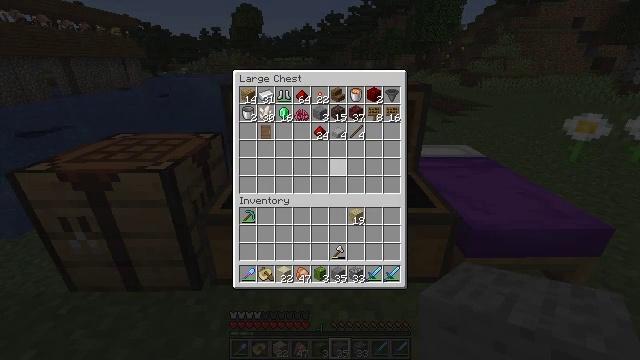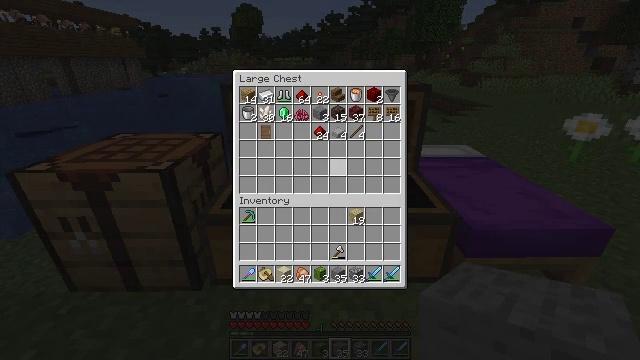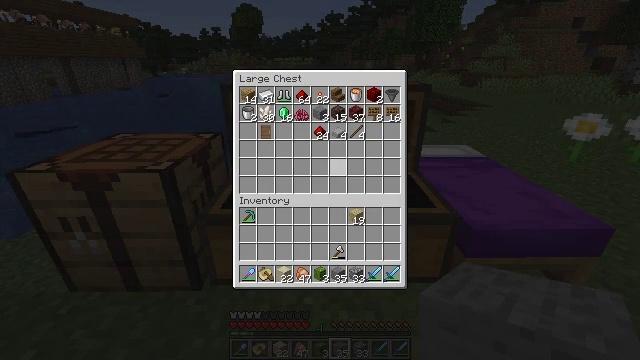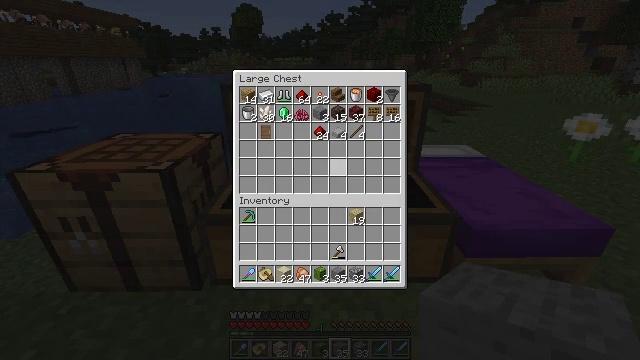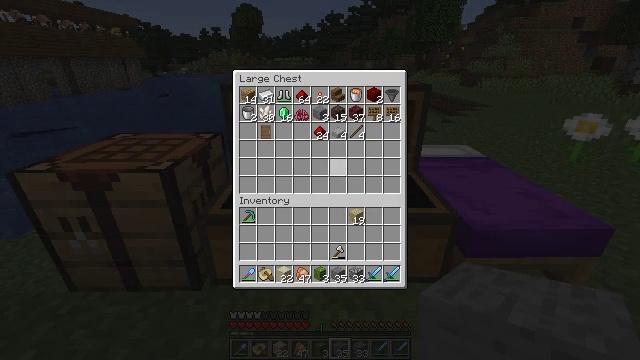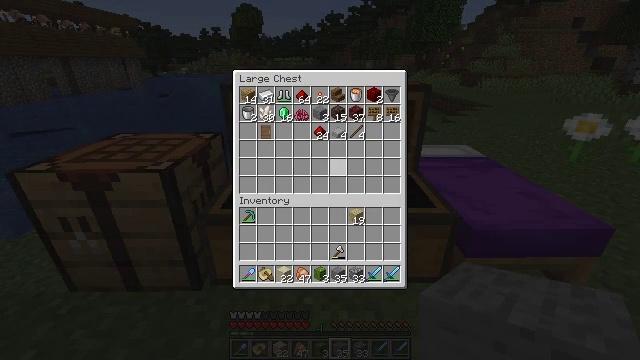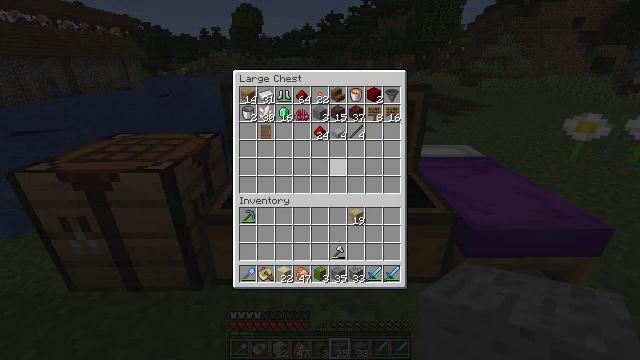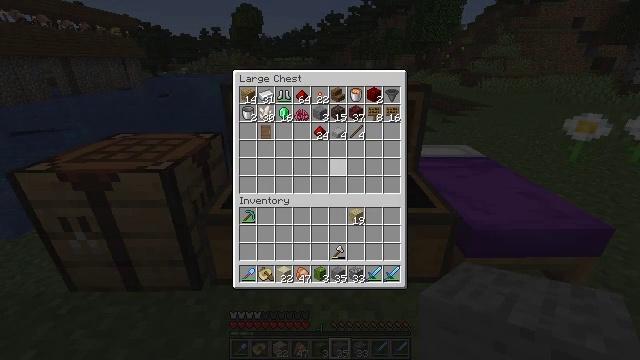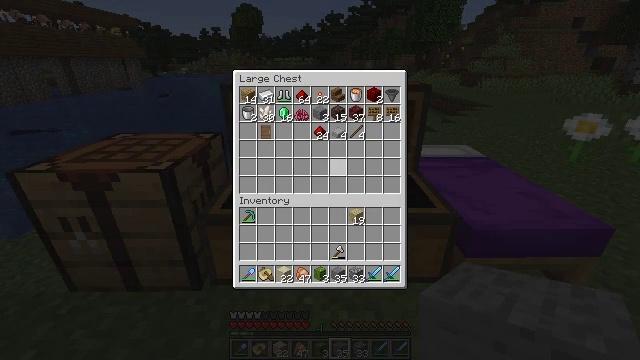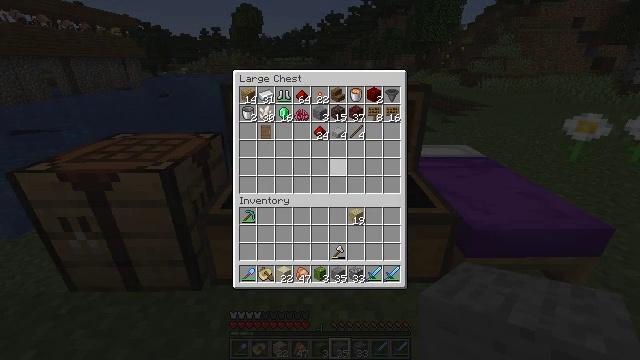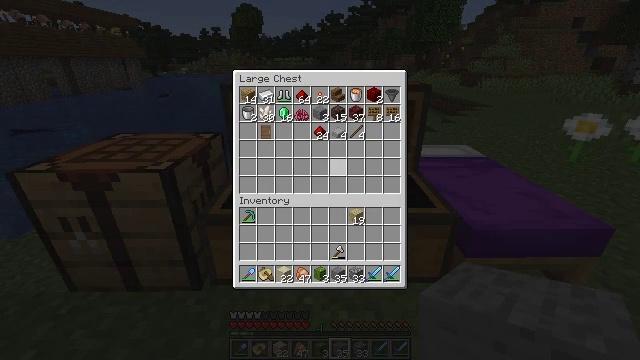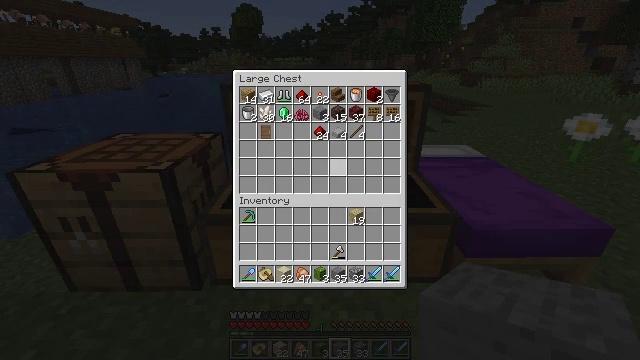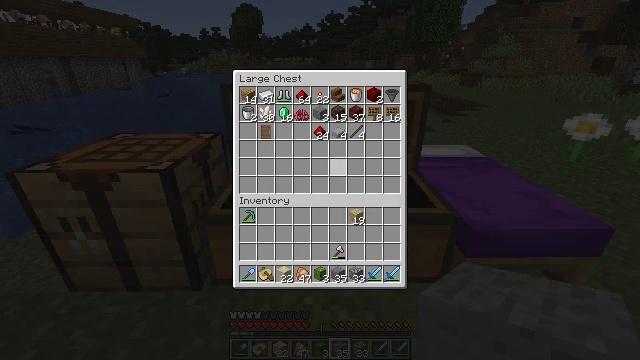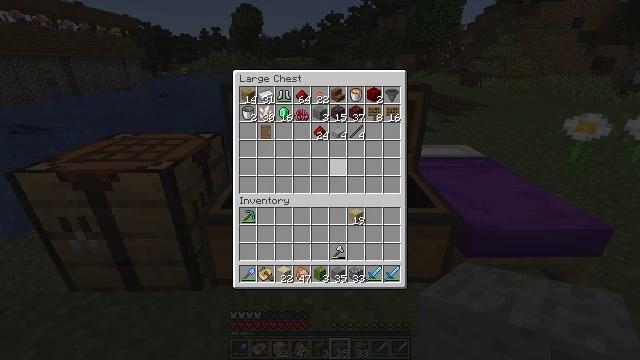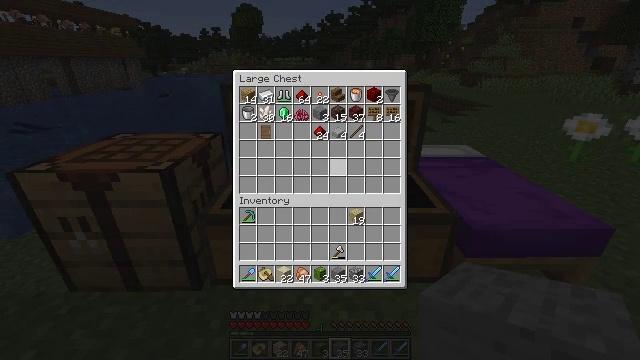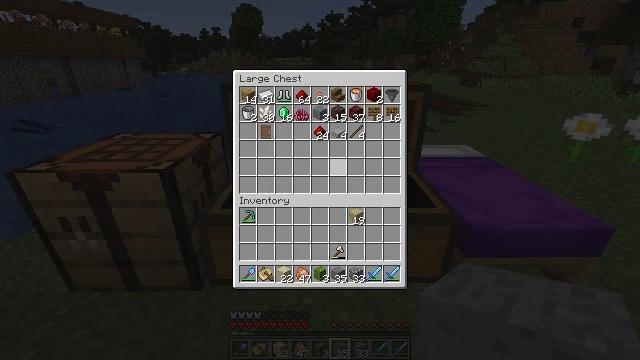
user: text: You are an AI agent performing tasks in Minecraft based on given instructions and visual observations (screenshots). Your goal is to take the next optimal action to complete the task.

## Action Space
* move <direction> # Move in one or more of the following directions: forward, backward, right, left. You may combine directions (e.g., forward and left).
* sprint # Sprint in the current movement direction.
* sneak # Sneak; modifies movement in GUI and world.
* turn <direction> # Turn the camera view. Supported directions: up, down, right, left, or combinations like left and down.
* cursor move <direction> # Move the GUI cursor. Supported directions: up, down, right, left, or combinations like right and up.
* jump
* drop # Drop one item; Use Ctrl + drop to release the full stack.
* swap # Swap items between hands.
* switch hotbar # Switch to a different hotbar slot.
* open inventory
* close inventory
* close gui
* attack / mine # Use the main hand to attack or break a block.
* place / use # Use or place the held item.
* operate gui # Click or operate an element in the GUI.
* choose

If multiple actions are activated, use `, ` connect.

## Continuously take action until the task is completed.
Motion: motion action
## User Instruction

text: Gather materials from the sweet berry bush.
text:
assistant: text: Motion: no_op
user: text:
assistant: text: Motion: no_op
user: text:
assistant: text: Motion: no_op
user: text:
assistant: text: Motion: no_op
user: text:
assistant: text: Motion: no_op
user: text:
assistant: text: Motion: no_op
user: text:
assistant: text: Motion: no_op
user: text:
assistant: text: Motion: no_op
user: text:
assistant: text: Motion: no_op
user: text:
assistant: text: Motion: no_op
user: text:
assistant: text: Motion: no_op
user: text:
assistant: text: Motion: no_op
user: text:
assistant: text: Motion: no_op
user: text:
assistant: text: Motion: no_op
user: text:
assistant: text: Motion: no_op
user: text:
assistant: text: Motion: no_op
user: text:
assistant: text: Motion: no_op
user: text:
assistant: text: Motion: no_op
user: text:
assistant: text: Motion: no_op
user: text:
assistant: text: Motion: no_op
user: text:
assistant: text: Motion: no_op
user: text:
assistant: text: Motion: no_op
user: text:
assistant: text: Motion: no_op
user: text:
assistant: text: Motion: no_op
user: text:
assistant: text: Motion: no_op
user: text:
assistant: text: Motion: no_op
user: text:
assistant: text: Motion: no_op
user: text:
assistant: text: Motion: no_op
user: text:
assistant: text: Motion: no_op
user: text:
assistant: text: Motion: no_op